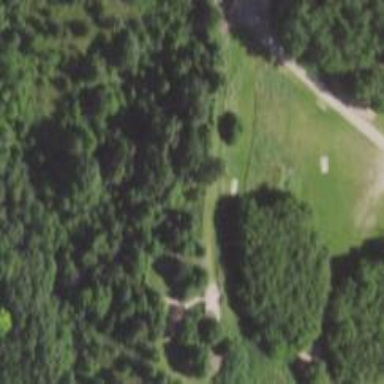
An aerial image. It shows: Fairway of the disc golf course.